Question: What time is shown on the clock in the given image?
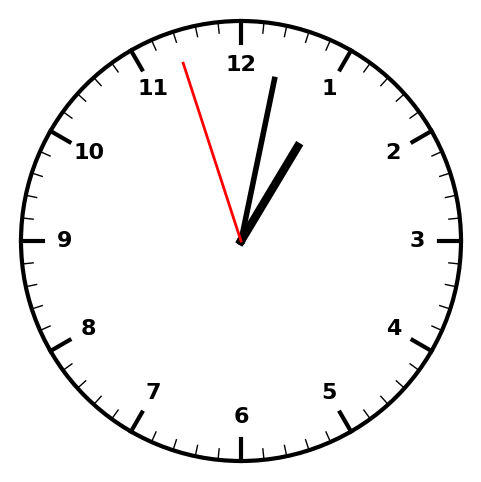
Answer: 01:01:57